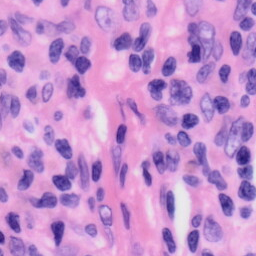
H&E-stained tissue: Skin